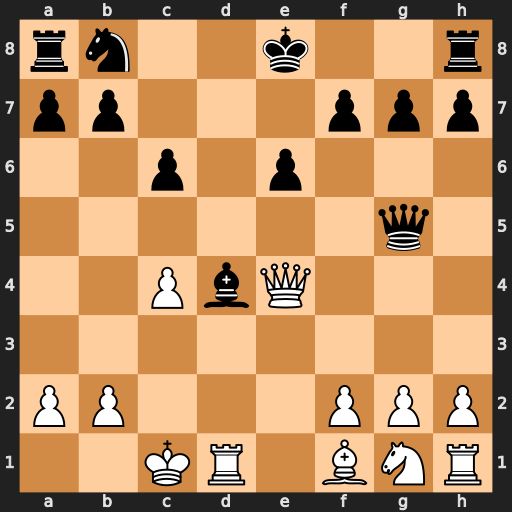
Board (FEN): rn2k2r/pp3ppp/2p1p3/6q1/2PbQ3/8/PP3PPP/2KR1BNR
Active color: w
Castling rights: kq
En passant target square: -
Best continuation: f4 Bxb2+ Kxb2